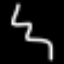
Label: squiggle